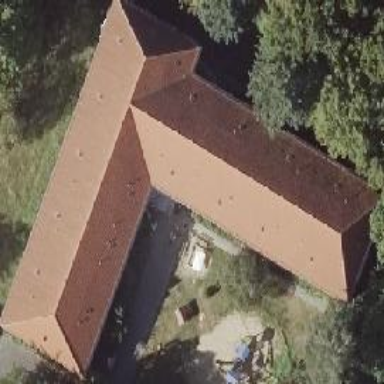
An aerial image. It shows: Church with red roof.